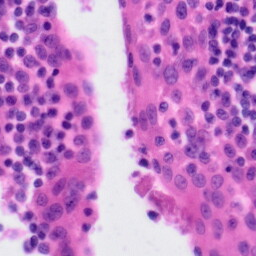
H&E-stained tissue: Tonsil